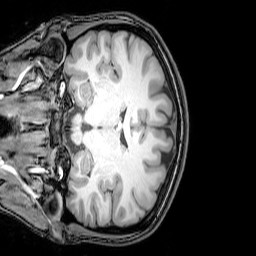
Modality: T1w
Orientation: coronal
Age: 23
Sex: female
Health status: healthy
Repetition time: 0.081 s
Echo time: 0.037 s